Interaction volume radius: 5 \u00c5
Interaction volume height: 35 \u00c5
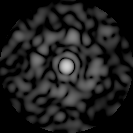
Disorder parameter: 0.8634